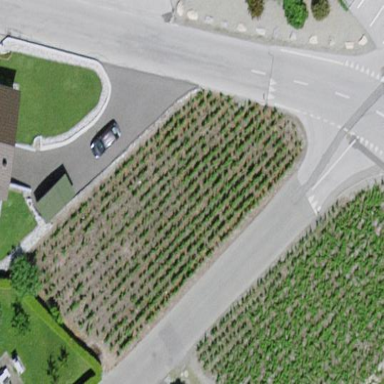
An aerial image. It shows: Vineyard growing grapes.